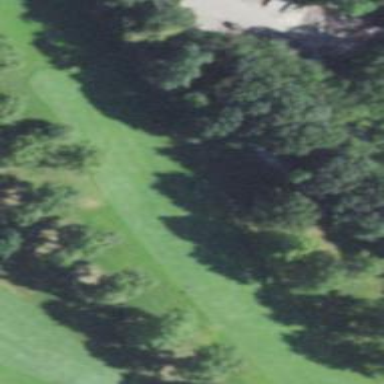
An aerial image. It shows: View of golf hole.